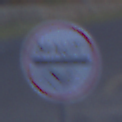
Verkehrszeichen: MautflichtigeStrecke
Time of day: SunriseSunset
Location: Outdoor (Urban)
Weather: Overcast
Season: NotSpecified
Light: Natural